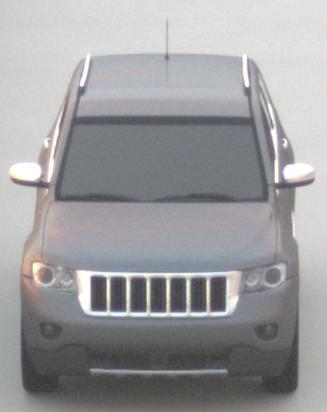
Make: Jeep
Model: Grand Cherokee
Detailed model: WK2
Model produced from: 2010
Model produced until: 2021
Doors: 5
Color: gray
Road condition: dry road
Daytime: sunrise or sunset
Contrast: medium contrast